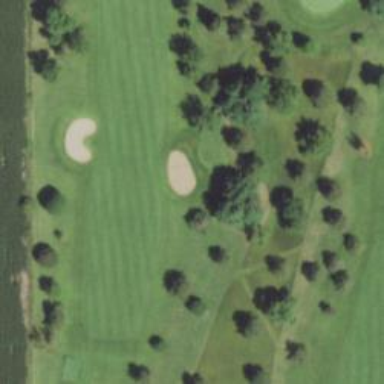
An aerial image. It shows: Golf hole.